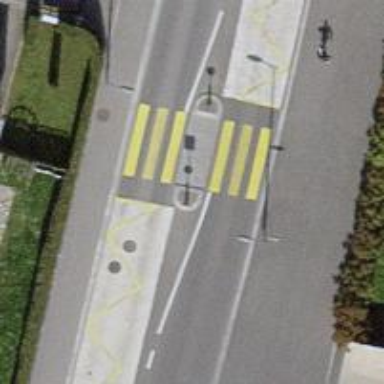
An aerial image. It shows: Marked crossing with pedestrian island.